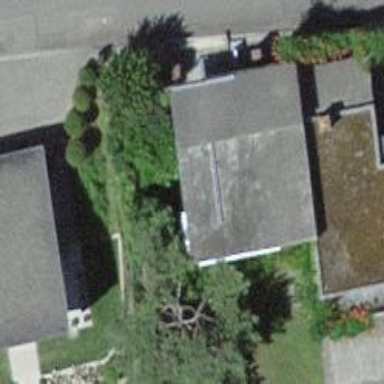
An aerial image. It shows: Building with tiled roof.